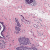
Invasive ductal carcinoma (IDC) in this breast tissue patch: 1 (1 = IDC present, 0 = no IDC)